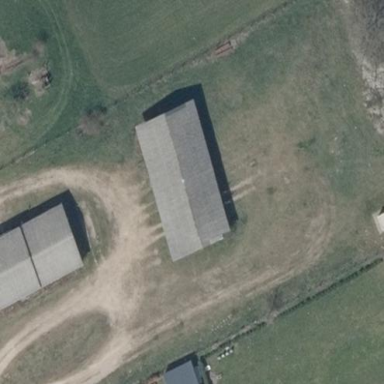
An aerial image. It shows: Farmyard area.